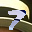
Label: 7